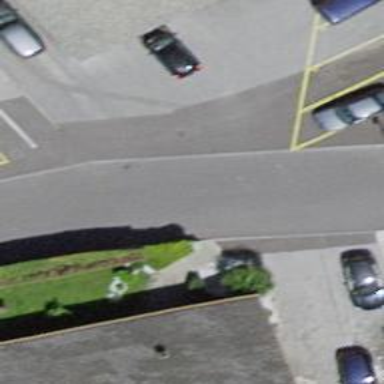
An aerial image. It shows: Parking aisle designated as service road.